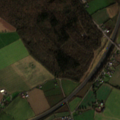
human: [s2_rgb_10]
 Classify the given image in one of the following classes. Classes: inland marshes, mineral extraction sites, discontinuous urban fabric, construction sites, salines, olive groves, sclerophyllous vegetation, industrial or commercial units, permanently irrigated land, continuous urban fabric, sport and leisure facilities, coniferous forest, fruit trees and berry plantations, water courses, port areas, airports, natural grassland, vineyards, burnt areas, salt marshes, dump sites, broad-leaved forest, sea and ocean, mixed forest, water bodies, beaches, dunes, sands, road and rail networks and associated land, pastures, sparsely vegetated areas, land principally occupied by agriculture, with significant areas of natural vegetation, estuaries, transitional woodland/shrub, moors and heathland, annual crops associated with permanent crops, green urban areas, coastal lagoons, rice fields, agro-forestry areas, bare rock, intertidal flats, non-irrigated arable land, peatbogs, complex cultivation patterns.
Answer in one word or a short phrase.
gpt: road and rail networks and associated land, non-irrigated arable land, pastures, broad-leaved forest